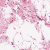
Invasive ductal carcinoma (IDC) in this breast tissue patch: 0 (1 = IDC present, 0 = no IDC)